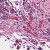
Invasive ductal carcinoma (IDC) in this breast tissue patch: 0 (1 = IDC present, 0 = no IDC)